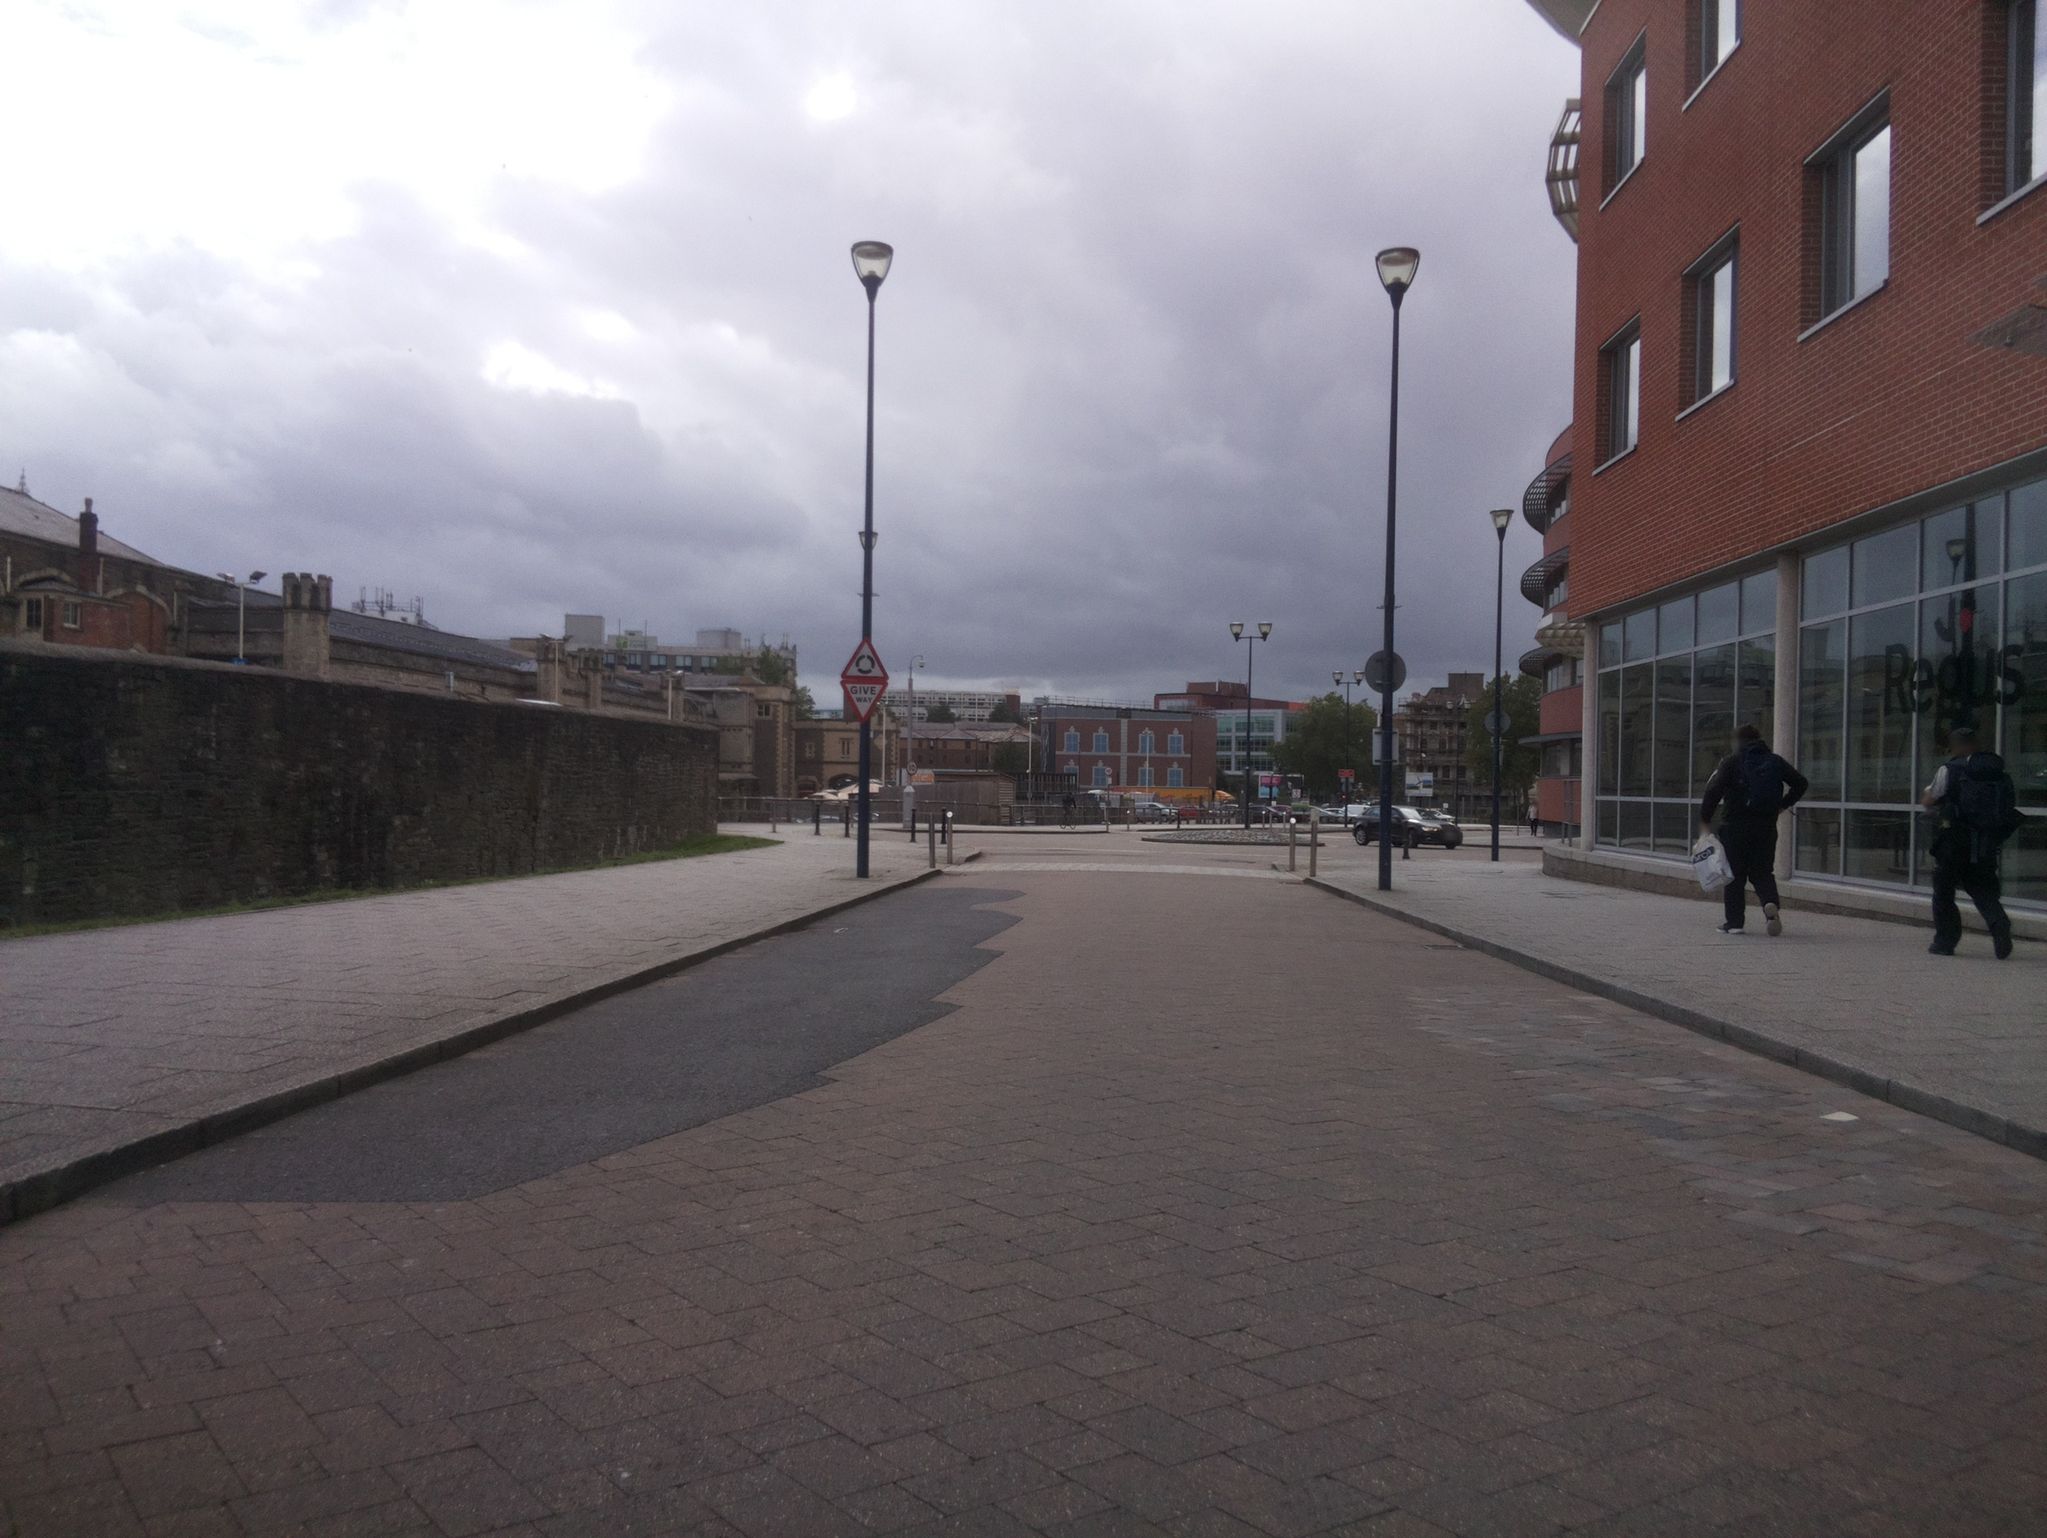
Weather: cloudy
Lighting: day
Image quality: good
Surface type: walking surface
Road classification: unclassified, living_street
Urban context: urban centre
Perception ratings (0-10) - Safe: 7.17, Lively: 5.22, Beautiful: 8.93, Boring: 4.74, Depressing: 7.34, Wealthy: 6.34